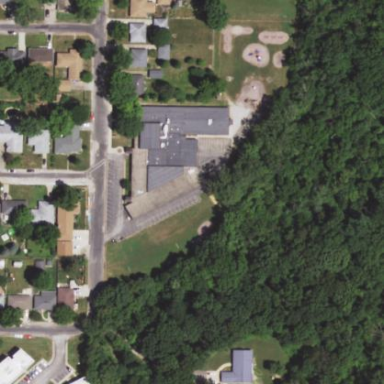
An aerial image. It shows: School building.